Field crop: tomato
Growth stage: 2
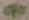
Species: solanum